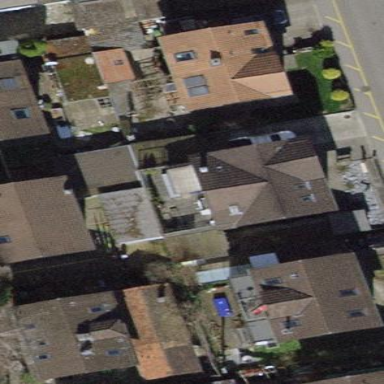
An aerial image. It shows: Gabled roof tile apartment building.